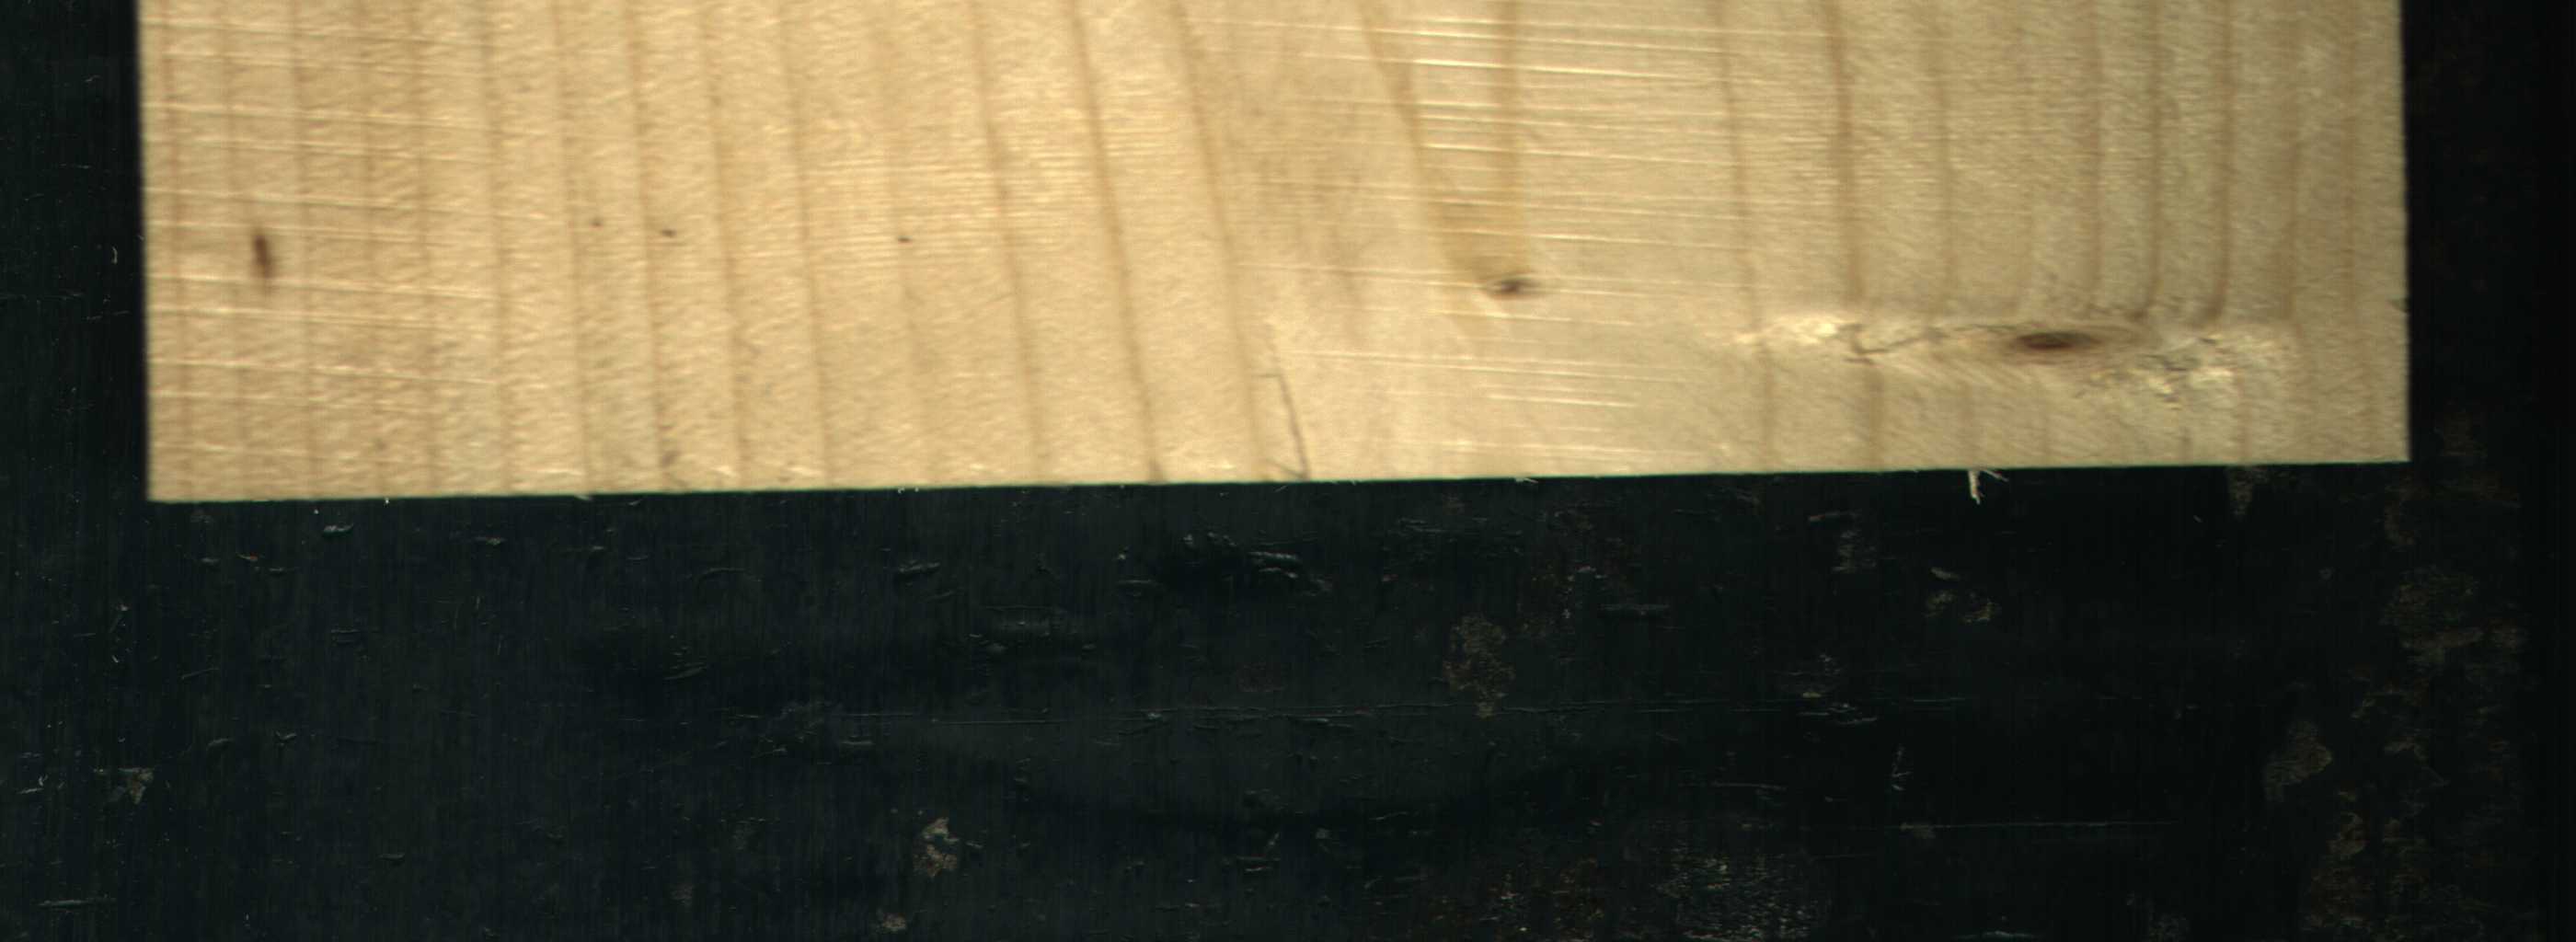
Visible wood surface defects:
Live_Knot